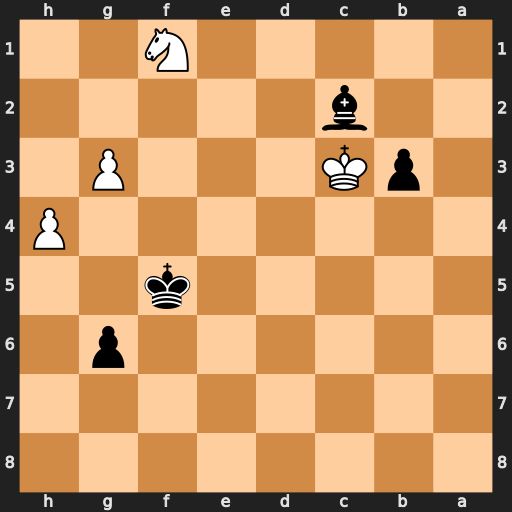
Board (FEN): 8/8/6p1/5k2/7P/1pK3P1/2b5/5N2
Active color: b
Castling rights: -
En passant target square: -
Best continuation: Kg4 Ne3+ Kxg3